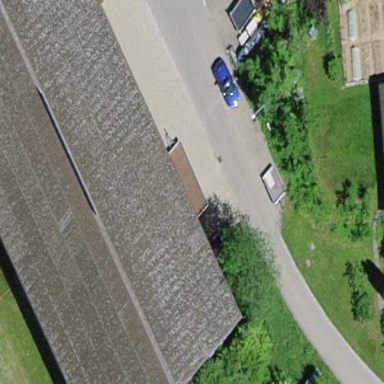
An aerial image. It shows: Commercial building with gabled roof.